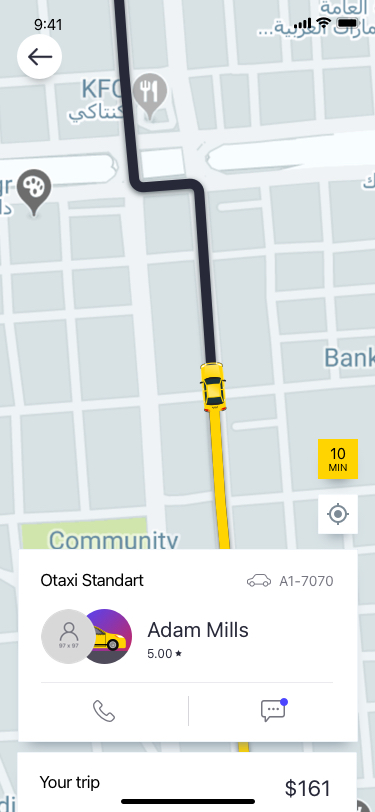
Text in this UI design:
Otaxi Standart
Adam Mills
5.00
A1-7070
Your trip
$161
10
MIN